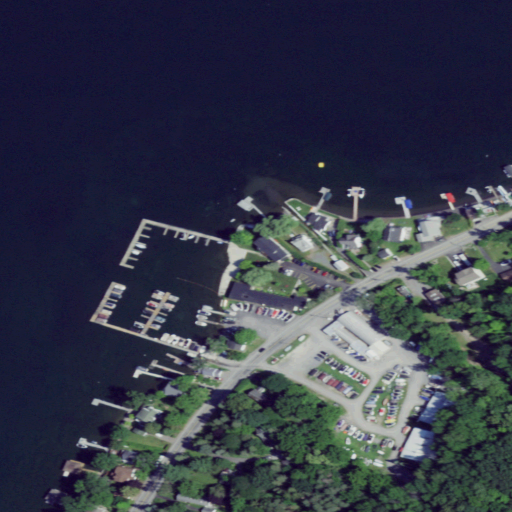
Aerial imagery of cape in New York named Gooding Point containing open water, medium intensity development, shrub, mixed forest, low intensity development, deciduous forest, barren land, and open development